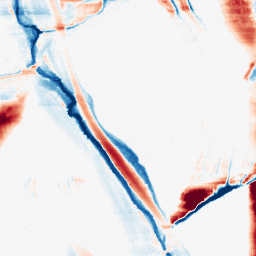
Category: morphological
Decomposition family: morphological_ellipse
Decomposition parameters: operation: average
width: 5
height: 50
Upsampling method: regularized
Upsampling parameters: scale: 2
lambda_reg: 0.001
Upsampling scale: 2